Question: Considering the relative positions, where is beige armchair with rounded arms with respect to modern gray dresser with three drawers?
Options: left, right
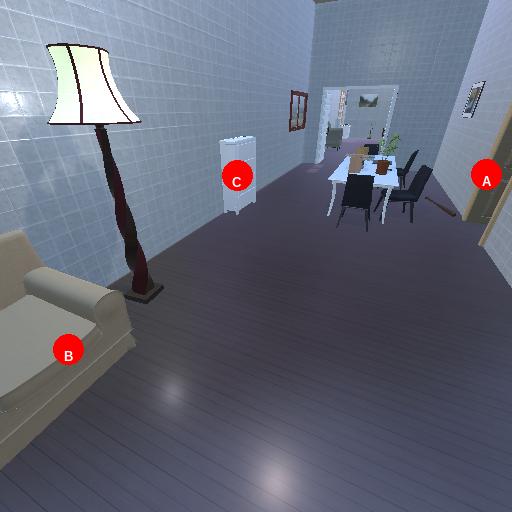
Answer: left